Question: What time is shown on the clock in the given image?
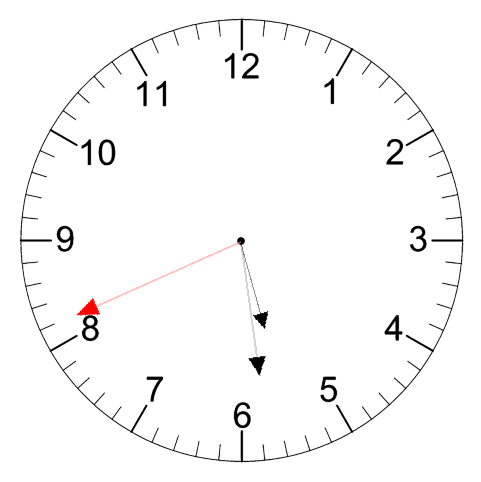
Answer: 05:28:41